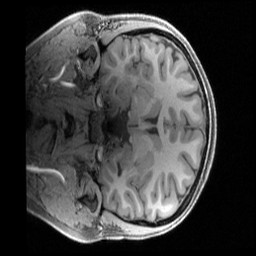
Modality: T1w
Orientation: coronal
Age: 23
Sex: female
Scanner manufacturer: siemens
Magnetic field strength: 3 T
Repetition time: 2.4 s
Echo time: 0.00224 s